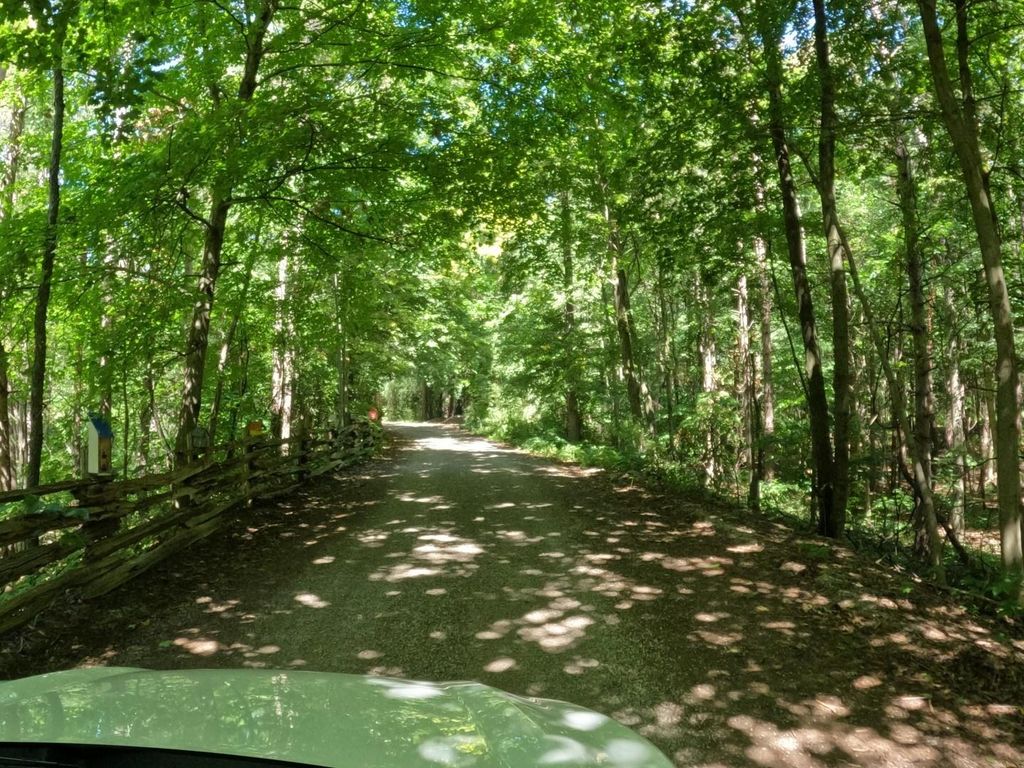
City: kitchener-waterloo